Question: Good Day!
i want to ask that if i want to bring a uiview in front on another view, but i want to bring it by keeping its 1 points constant so that it looks like that only 1 (top) portion moved down. i put my uiview on 90 degrees but i could not figure out the way to bring it horizontal. here is code for uiview
'''
clView.frame = CGRectMake(0,100,258,171);
clView.transform = CGAffineTransformIdentity;
clView.transform = CGAffineTransformMakeRotation(degreesToRadians(90));
[self.view addSubview:clView];
'''
Now it puts my view to 90 degrees but i could not bring it down with animation keeping one point constant. like projectile motion. Can somebody help me out ?
Yellow circle part i want to be still and other moving, 90 degress and back to normal

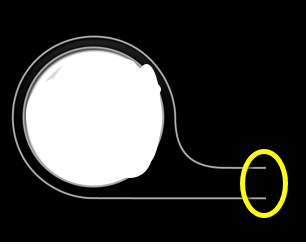
Answer: You probably want to set the anchorPoint of the underlying CALayer, to whatever coordinates represent the middle of the yellow circle. So something like:
'''
myView.layer.anchorPoint = CGPointMake(x,y); // where x and y is the middle of the yellow circle.
'''
Once you've set the anchorPoint, transforms will be done about that point.
<URL> has more detail on this.